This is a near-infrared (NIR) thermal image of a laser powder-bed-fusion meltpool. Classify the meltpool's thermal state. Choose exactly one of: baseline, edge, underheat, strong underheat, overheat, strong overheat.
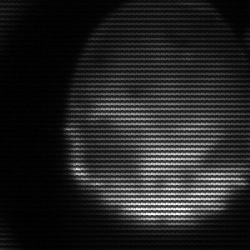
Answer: edge